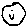
Label: smiley face